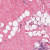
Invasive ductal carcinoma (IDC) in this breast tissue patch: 0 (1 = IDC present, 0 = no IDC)